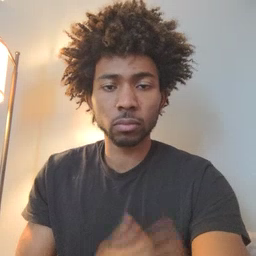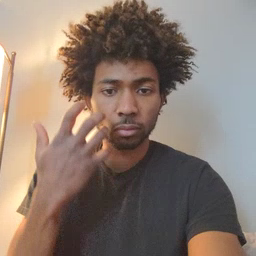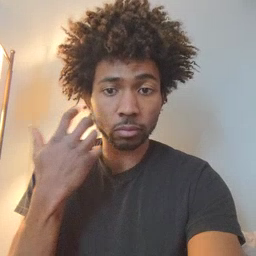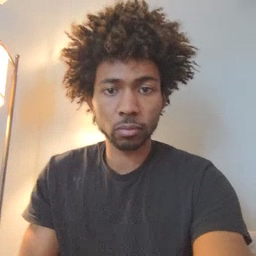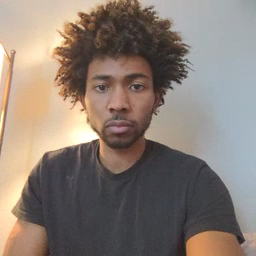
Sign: tiger